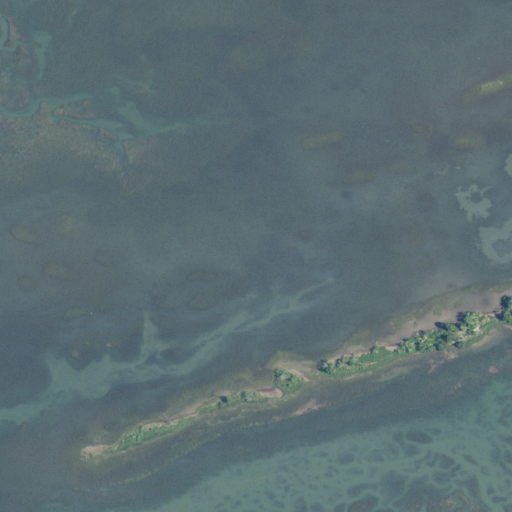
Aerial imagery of island in South Carolina named Eagle Island containing only herbaceous wetlands